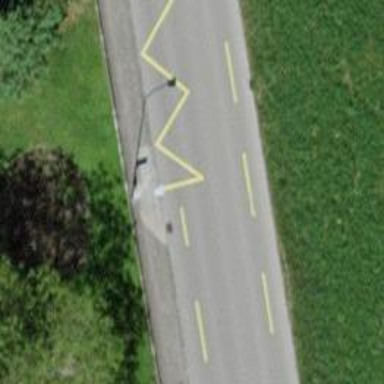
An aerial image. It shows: Bus stop with stop position for public transport.